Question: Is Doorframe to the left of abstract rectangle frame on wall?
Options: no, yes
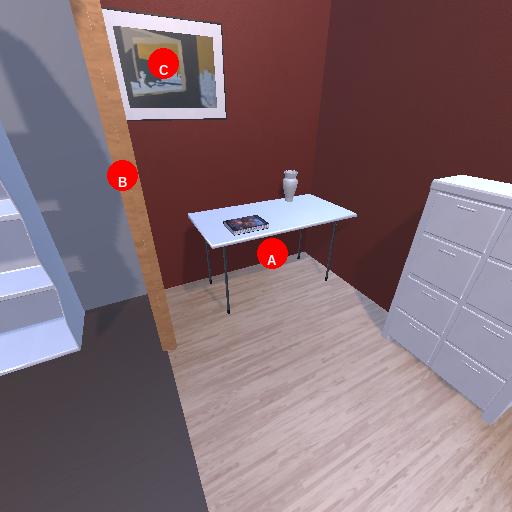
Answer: no